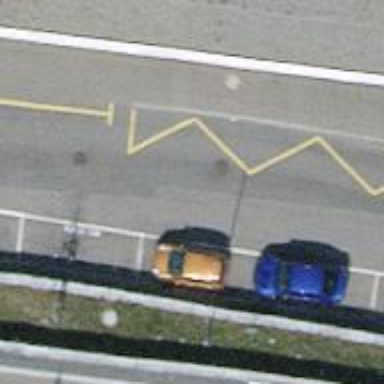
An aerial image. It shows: Bus stop with designated stop position for public transport.